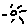
Label: sun